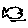
Label: fish